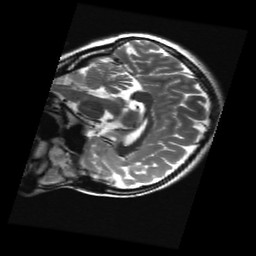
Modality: T2w
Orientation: sagittal
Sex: female
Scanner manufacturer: ge
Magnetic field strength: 3 T
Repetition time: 5 s
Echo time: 0.101 s